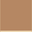
Piece: xx